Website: apple
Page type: customer-info-address
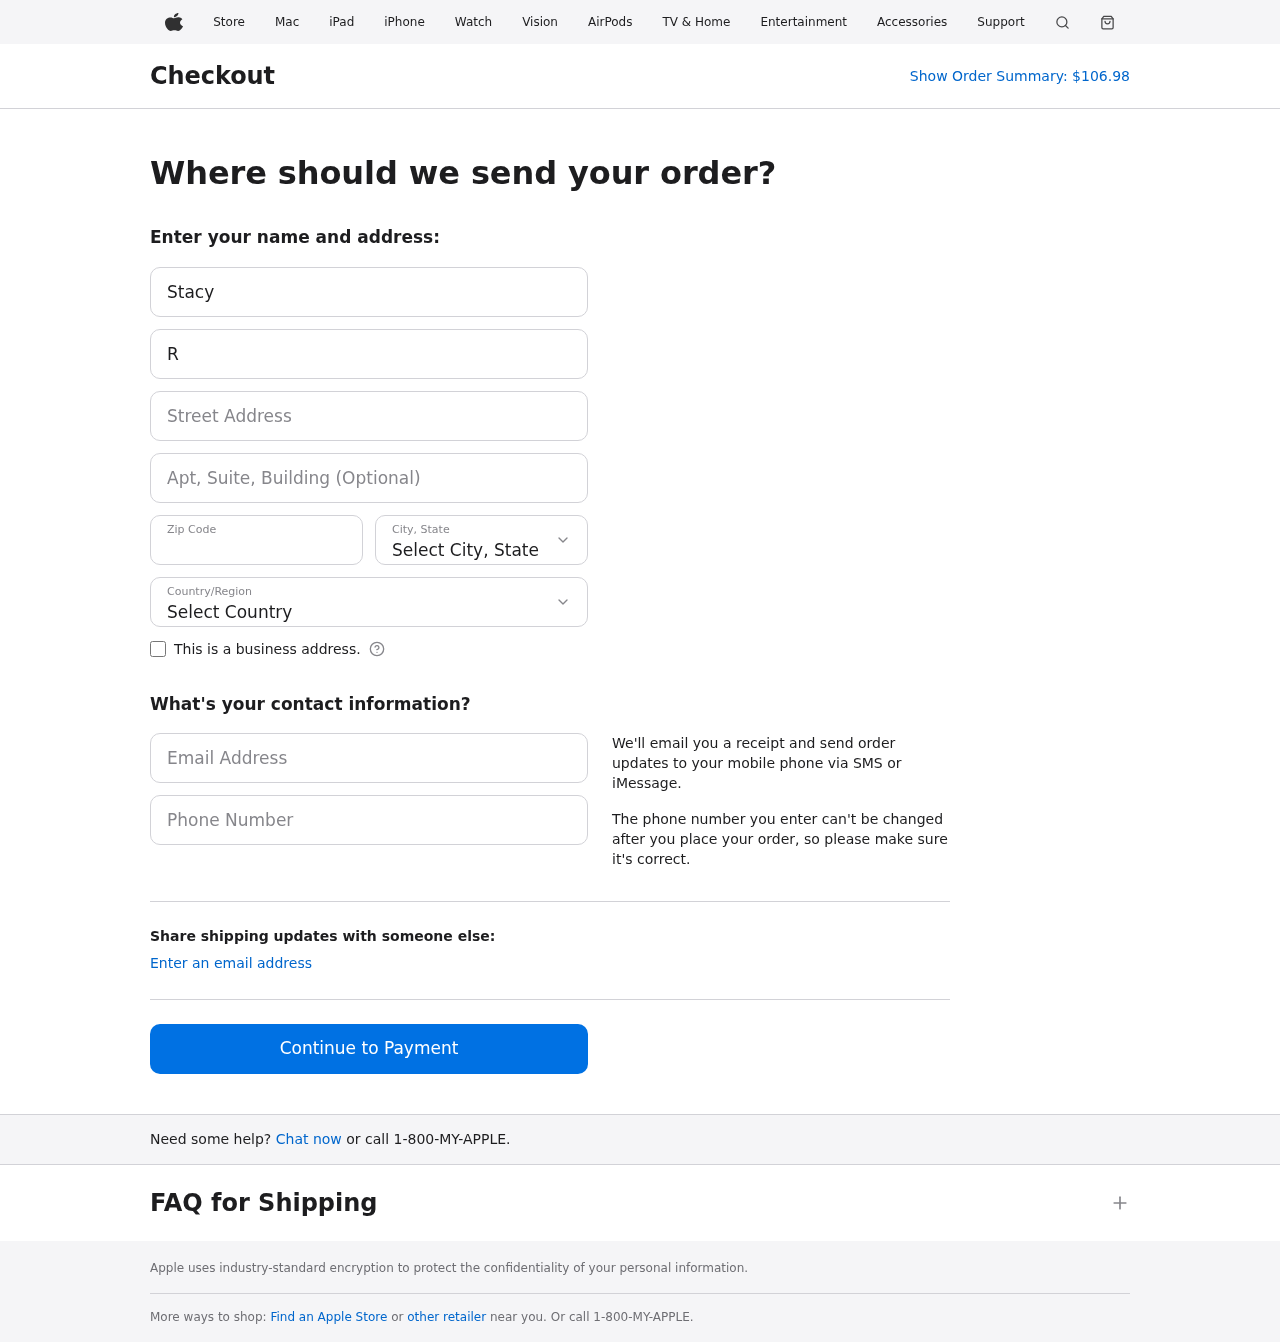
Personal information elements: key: PII_CITY_STATE
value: Sherichester, KS
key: PII_COUNTRY
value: United States
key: PII_EMAIL
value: stacyrice@hotmail.com
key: PII_FIRSTNAME
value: Stacy
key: PII_LASTNAME
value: Rice
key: PII_PHONE
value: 2033382869
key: PII_POSTCODE
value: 07375
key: PII_STREET
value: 462 Anthony Camp
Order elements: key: ORDER_TOTAL
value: $106.98